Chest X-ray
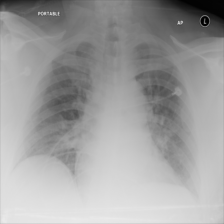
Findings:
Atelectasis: negative
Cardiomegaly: negative
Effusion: negative
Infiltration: negative
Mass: negative
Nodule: negative
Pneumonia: negative
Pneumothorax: negative
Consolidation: negative
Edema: negative
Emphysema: negative
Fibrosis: negative
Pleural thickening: negative
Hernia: negative